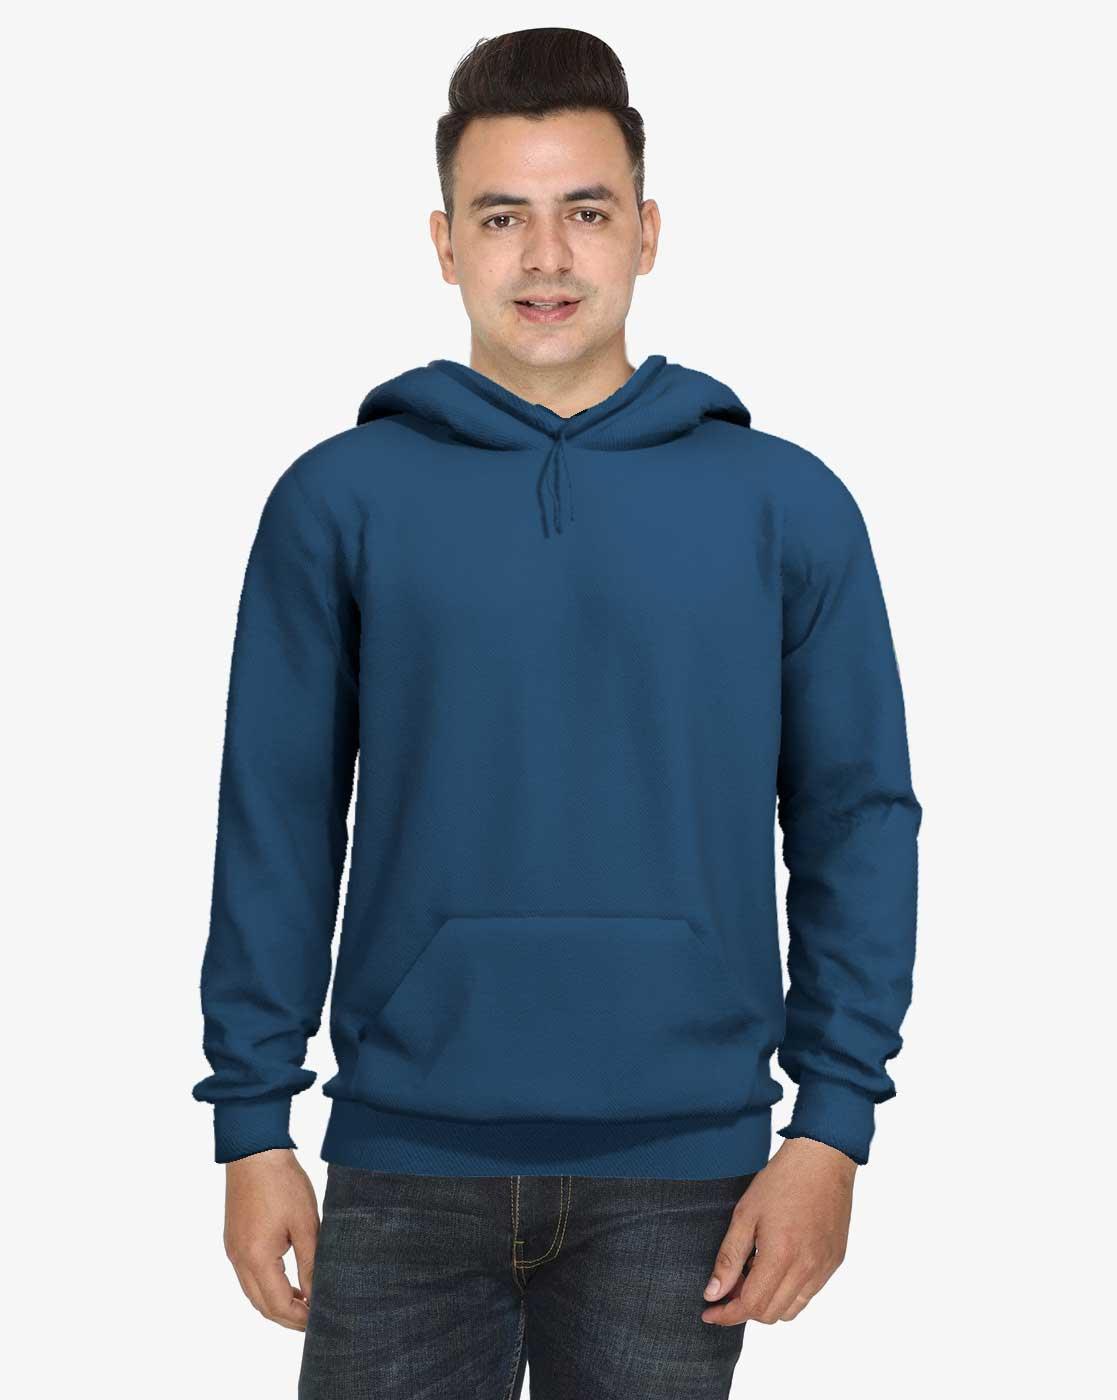
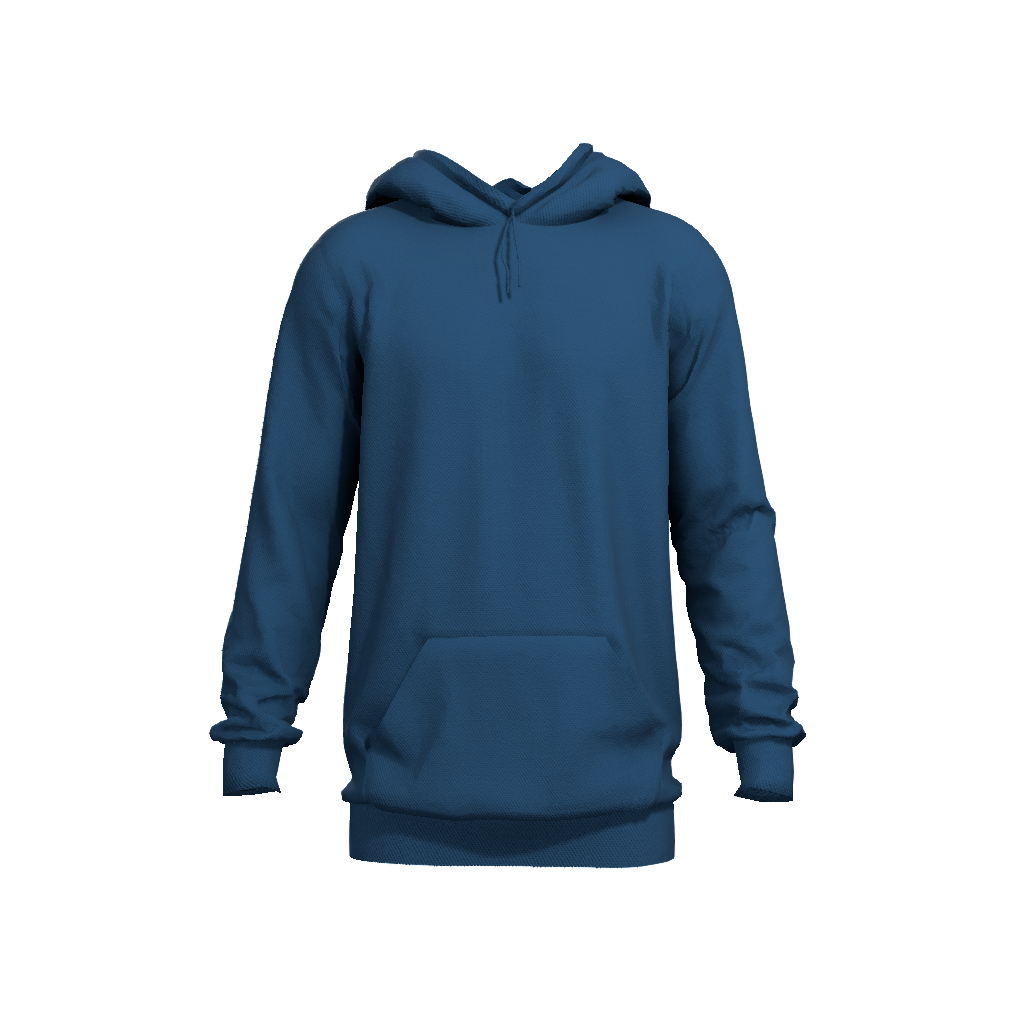
Clothing description: blue tuscumbia regular fit hooded